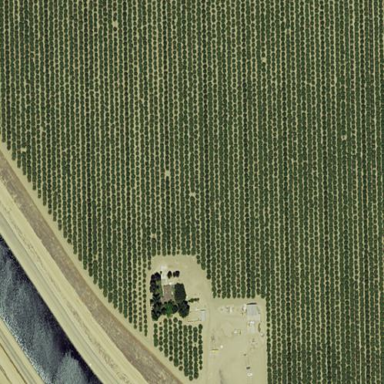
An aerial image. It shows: Orchard filled with almond trees.